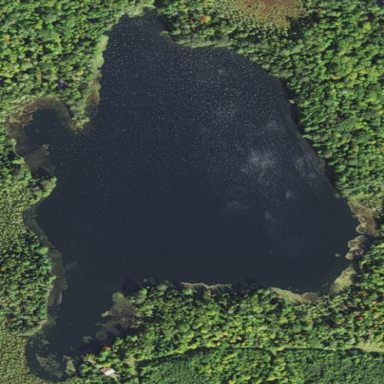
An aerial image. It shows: Lake with natural water.